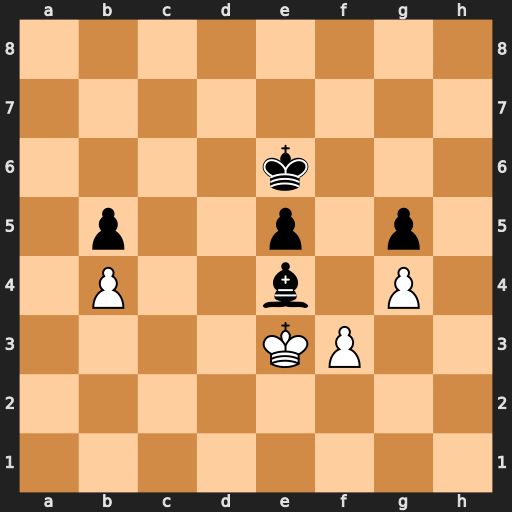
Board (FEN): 8/8/4k3/1p2p1p1/1P2b1P1/4KP2/8/8
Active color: w
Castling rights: -
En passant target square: -
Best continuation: Kxe4 Kf6 Kd5